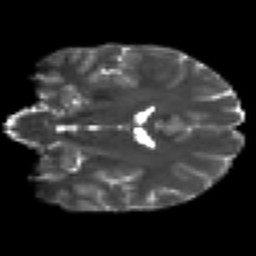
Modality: T2w
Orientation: coronal
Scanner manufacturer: siemens
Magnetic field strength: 3 T
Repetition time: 7.8 s
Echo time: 0.09 s